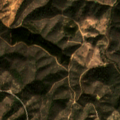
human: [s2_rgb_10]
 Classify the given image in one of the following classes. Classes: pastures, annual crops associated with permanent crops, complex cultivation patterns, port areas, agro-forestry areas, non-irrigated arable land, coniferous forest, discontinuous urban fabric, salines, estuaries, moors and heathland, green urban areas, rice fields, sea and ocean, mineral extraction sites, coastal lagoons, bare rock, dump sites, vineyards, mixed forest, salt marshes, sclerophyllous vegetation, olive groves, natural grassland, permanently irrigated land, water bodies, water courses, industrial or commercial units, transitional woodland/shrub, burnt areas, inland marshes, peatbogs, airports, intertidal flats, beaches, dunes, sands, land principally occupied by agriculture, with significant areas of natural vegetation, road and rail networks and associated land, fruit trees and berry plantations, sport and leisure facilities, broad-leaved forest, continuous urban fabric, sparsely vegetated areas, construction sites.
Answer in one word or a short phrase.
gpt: broad-leaved forest, transitional woodland/shrub